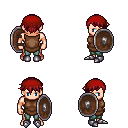
a pixel art fantasy rpg character, male body template, human, light skin, brown tunic, teal pants, brunette short bangs hairstyle, red bandana, metal boots, shield, four views (front, back, left, right), 2x2 character sprite sheet, small pixel art, hard edges, no anti-aliasing